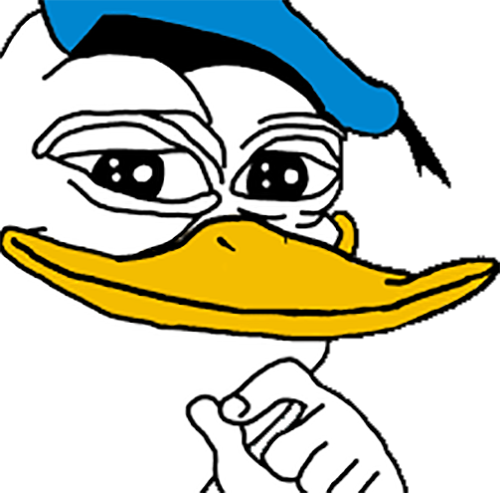
Label: 5_Pepe